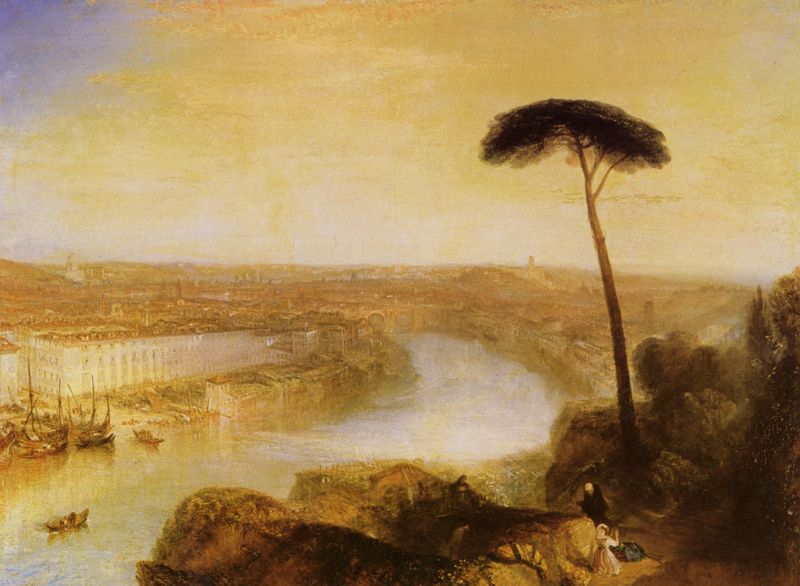
Titel: Rom, vom Monte Aventino gesehen
Künstler: William Turner
Standort: Rosebery (UK)
Institution: Earl of Rosebery
Schlagwörter: baum, berg, blau, dunkel, felsen, gemälde, hand, himmel, laub, mann, meer, schatten, wasser, weiß, wolken, bäume, fluss, gelb, grün, impressionismus, landschaft, menschen, mädchen, ocker, see, sitzen, stadt, ufer, äste, braun, fenster, frau, grau, hell, kleid, licht, orange, schwarz, ausblick, dach, dame, gebäude, haus, weg, wolke, beige, haube, kappe, faru, kleidung, mensch, stein, steine, ast, bach, dämmerung, ebene, ferne, flusslauf, horizont, häuser, hügel, natur, sonnenaufgang, zweige, brücke, büsche, flach, hütte, kanal, kirche, sonne, sträucher, gold, familie, kind, pflanzen, england, tal, zart, boot, boote, turm, aussicht, schiff, schiffe, segelboot, sommer, ansicht, biegung, fassade, italien, ort, venedig, segelschiff, gepäck, berge, fels, gebirge, hang, dorf, dächer, dunst, nebel, sonnenuntergang, picknick, rast, vogelperspektive, hafen, kähne, bogenbrücke, kai, masten, romantik, strom, querformat, staffage, turner, papst, leuchten, segelboote, aufsicht, panorama, stadtansicht, helligkeit, türme, palast, spaziergang, strahlen, knien, beten, flora, sonnig, krümmung, himme, wurzeln, verwischt, kiefer, reise, wanderer, stadtlandschaft, verkehr, florenz, fauna, mönch, pinie, ankunft, bateaux, golden, london, sfumato, reisende, arbre, paysage, fleuve, horizon, golf, anlegestelle, eau, staffagefiguren, ville, repoussoir, ind, montagne, verkehrt, ponte, horizint, hafenstadt, voile, utopie, gondeln, hochufer, überblick, rocher, tronc, pont, gebl, couchant, william turner, feuilles, rivière, staffagefigur, brüclembögen, gelbtöne, oeient, pin, pin parasol, personnages, hoher baum, naviguer, mas, bündek, vue panoramique, panorama urbain, lumière jaune